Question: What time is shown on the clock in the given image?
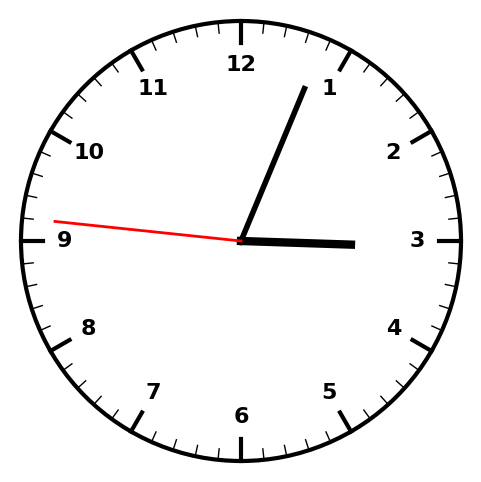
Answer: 03:03:46